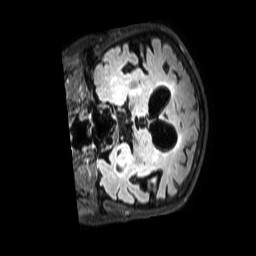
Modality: FLAIR
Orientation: coronal
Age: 85
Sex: male
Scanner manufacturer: philips
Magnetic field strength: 3 T
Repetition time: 4.8 s
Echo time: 0.2825 s